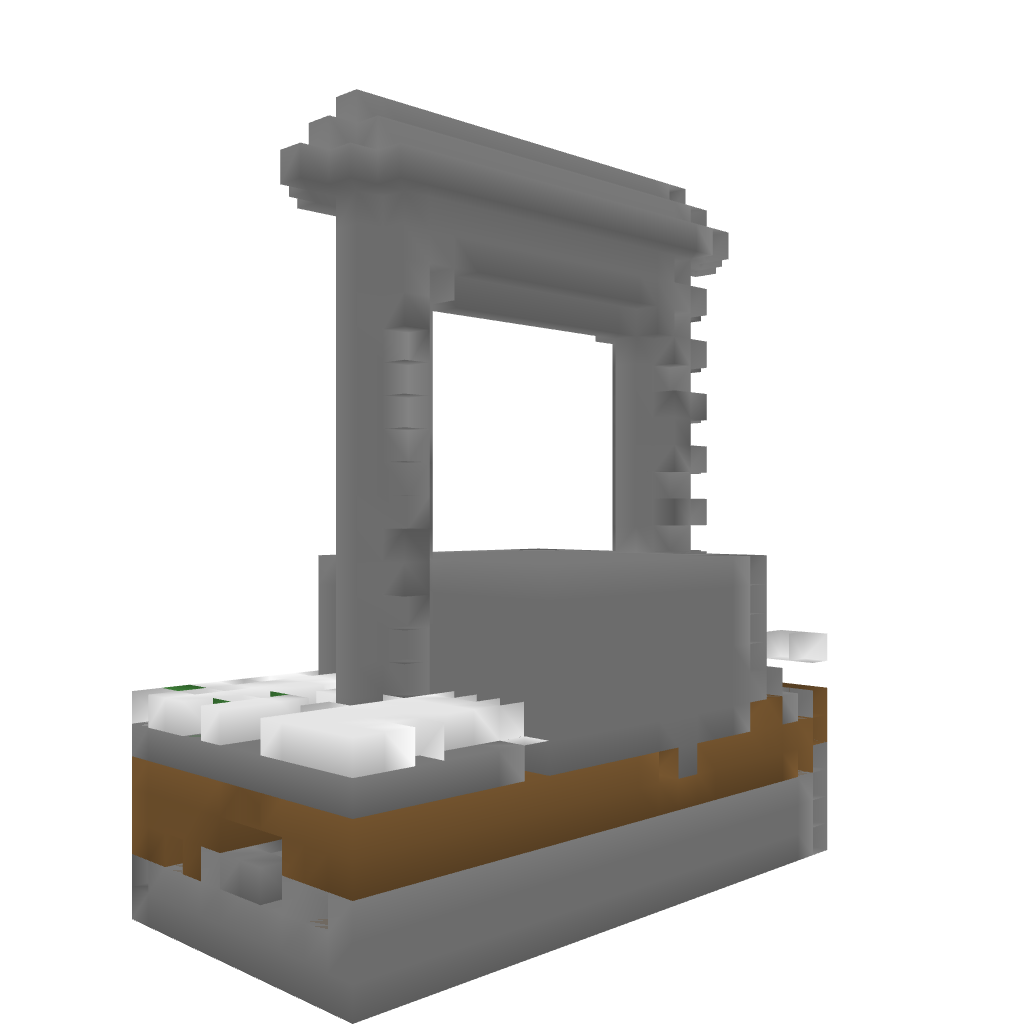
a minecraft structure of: skeleton grinder bad low quality